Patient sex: F
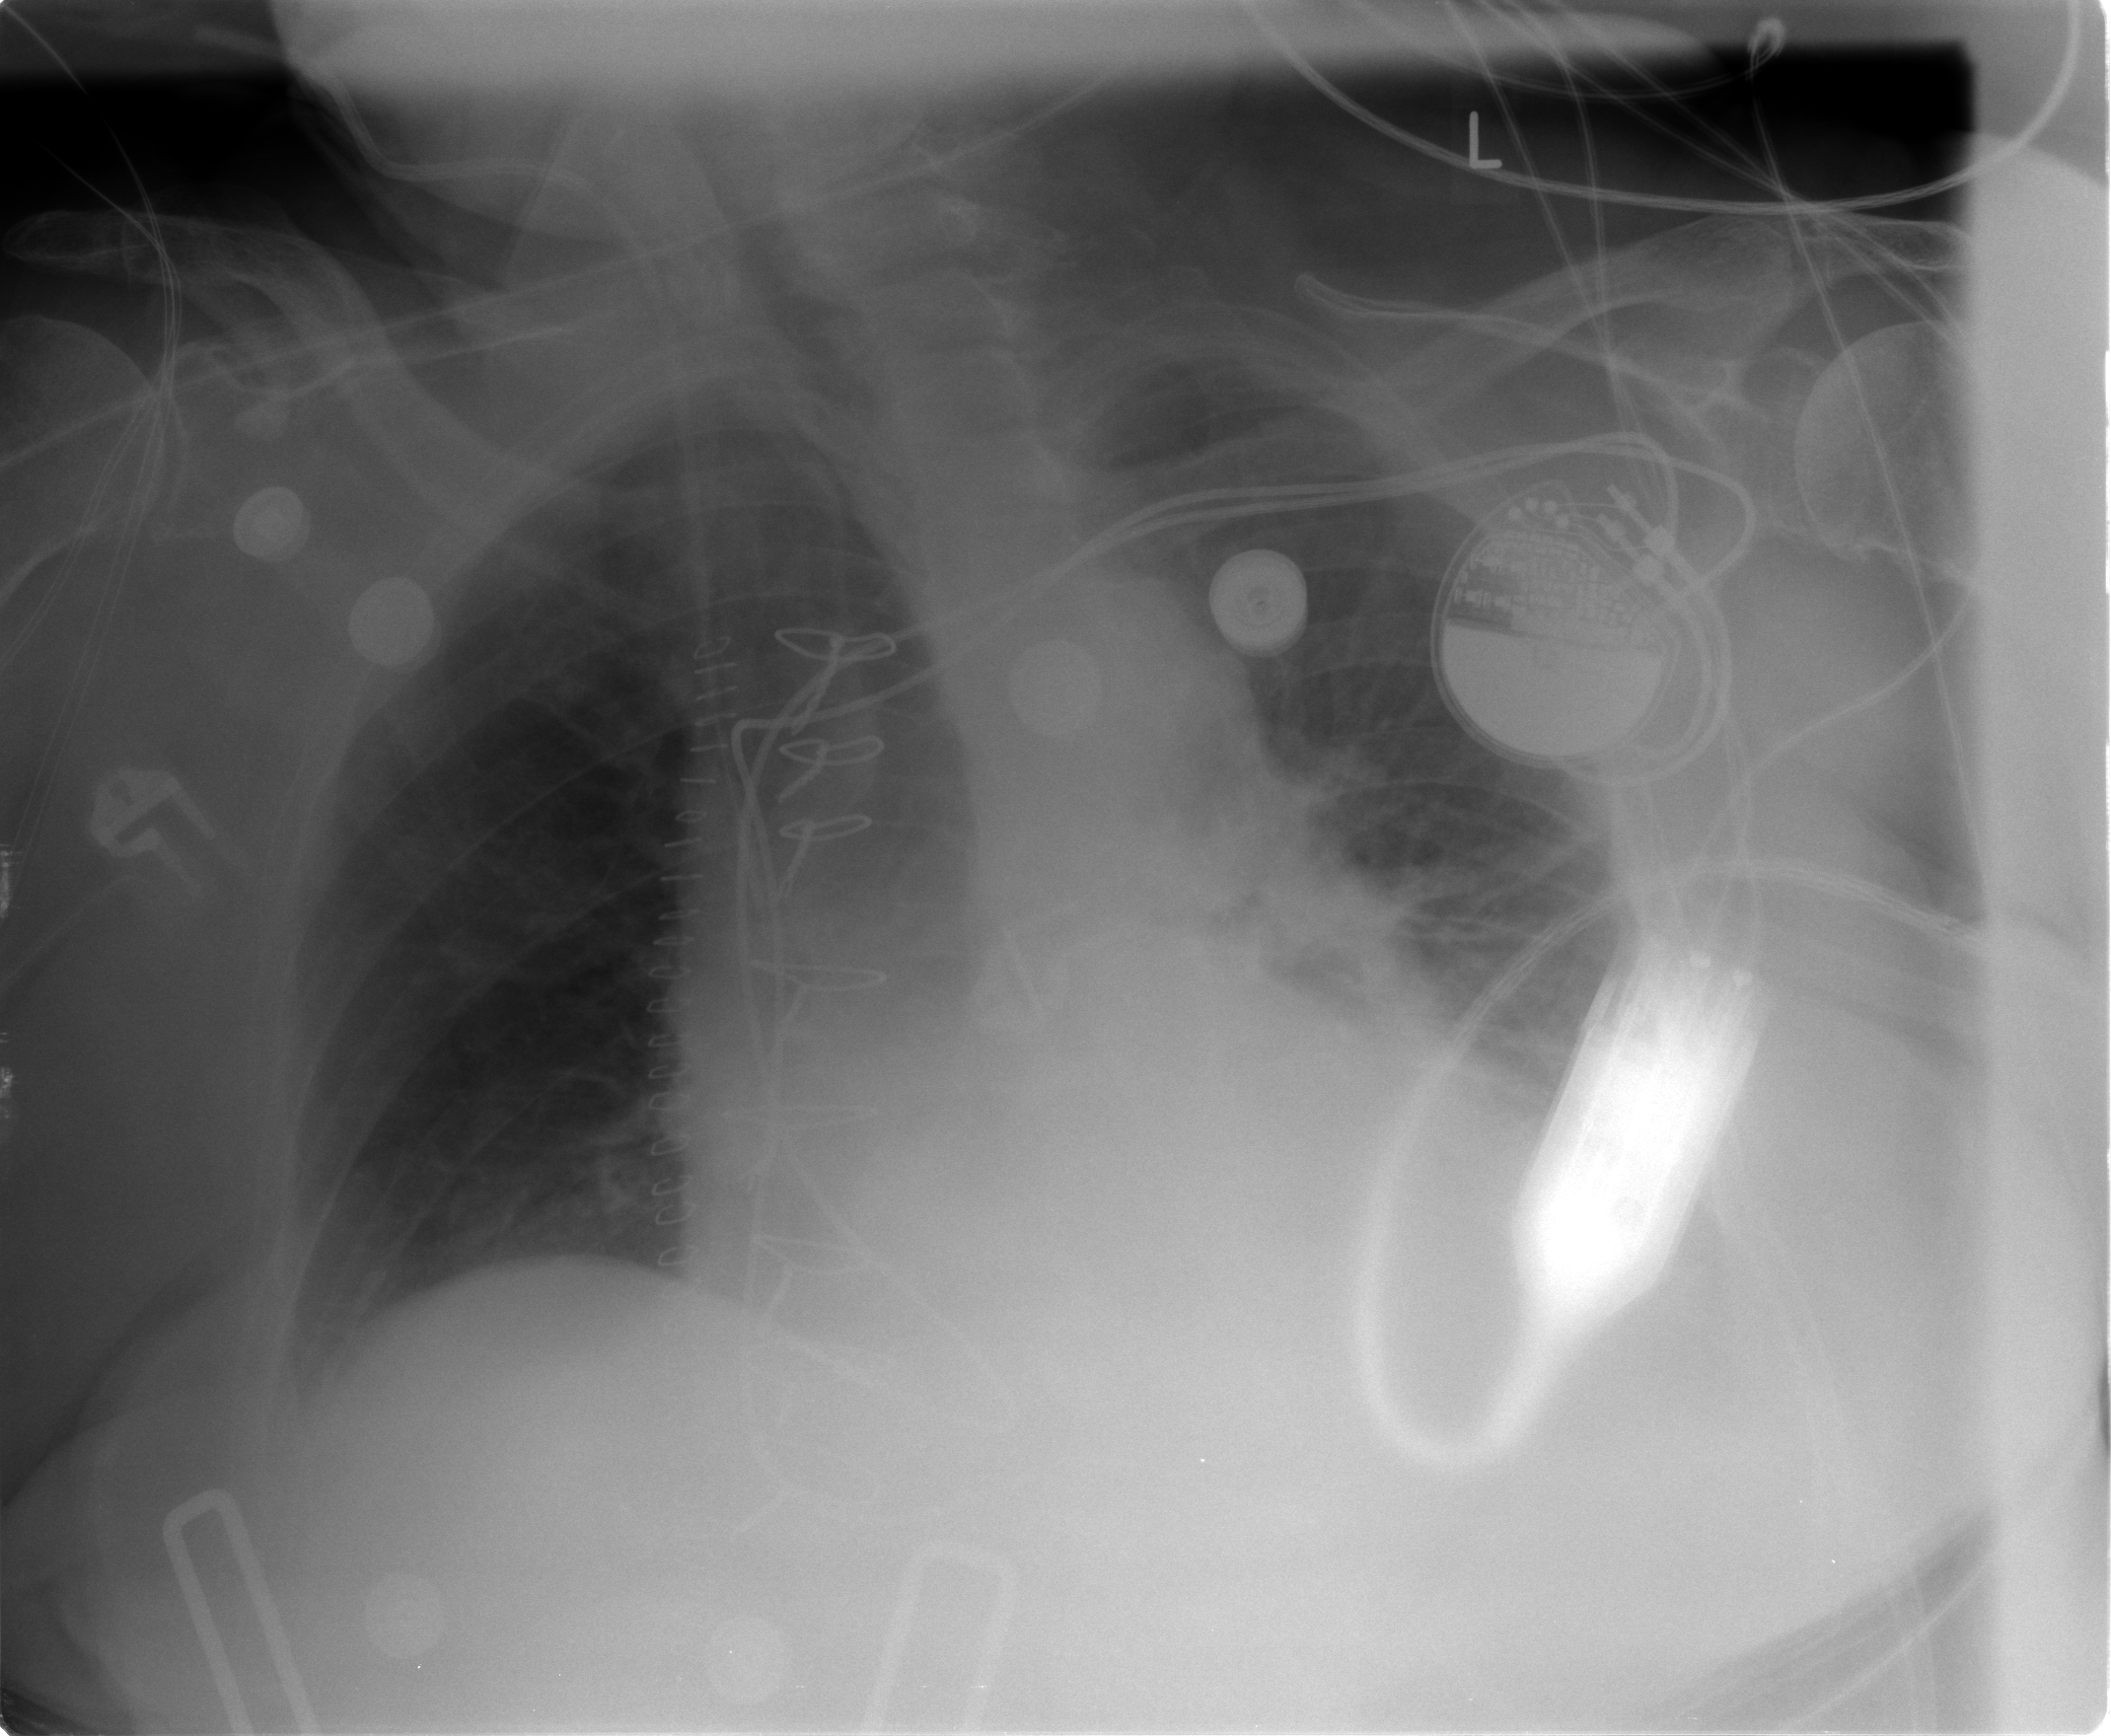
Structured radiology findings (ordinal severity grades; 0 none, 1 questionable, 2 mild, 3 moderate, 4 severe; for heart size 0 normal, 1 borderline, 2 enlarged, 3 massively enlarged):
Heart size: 2
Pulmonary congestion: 2
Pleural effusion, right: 0
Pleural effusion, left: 2
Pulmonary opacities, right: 0
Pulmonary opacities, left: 0
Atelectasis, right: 2
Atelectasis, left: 2